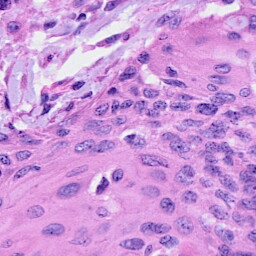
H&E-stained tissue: Cervix